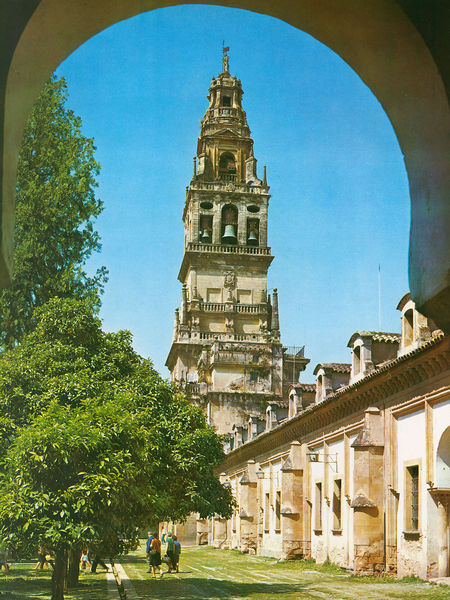
Titel: Die Moschee von Cordoba
Institution: Cordoba
Schlagwörter: baum, blau, blätter, himmel, schatten, weiß, bäume, frauen, grün, kirchturm, menschen, fenster, frau, licht, pfeiler, ausblick, blick, dach, gebäude, gras, haus, park, rasen, weg, wand, architektur, barock, natur, kirche, sonne, figur, drei, personen, turm, garten, sommer, bogen, fassade, giebel, mauer, farbe, spazieren, fußgänger, besucher, durchgang, stufen, tor, balkone, foto, bögen, eingang, erker, gang, glockenturm, kloster, torbogen, balustrade, gauben, glocke, grad, einblick, glocken, fußweg, touristen, patina, rutm